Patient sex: M
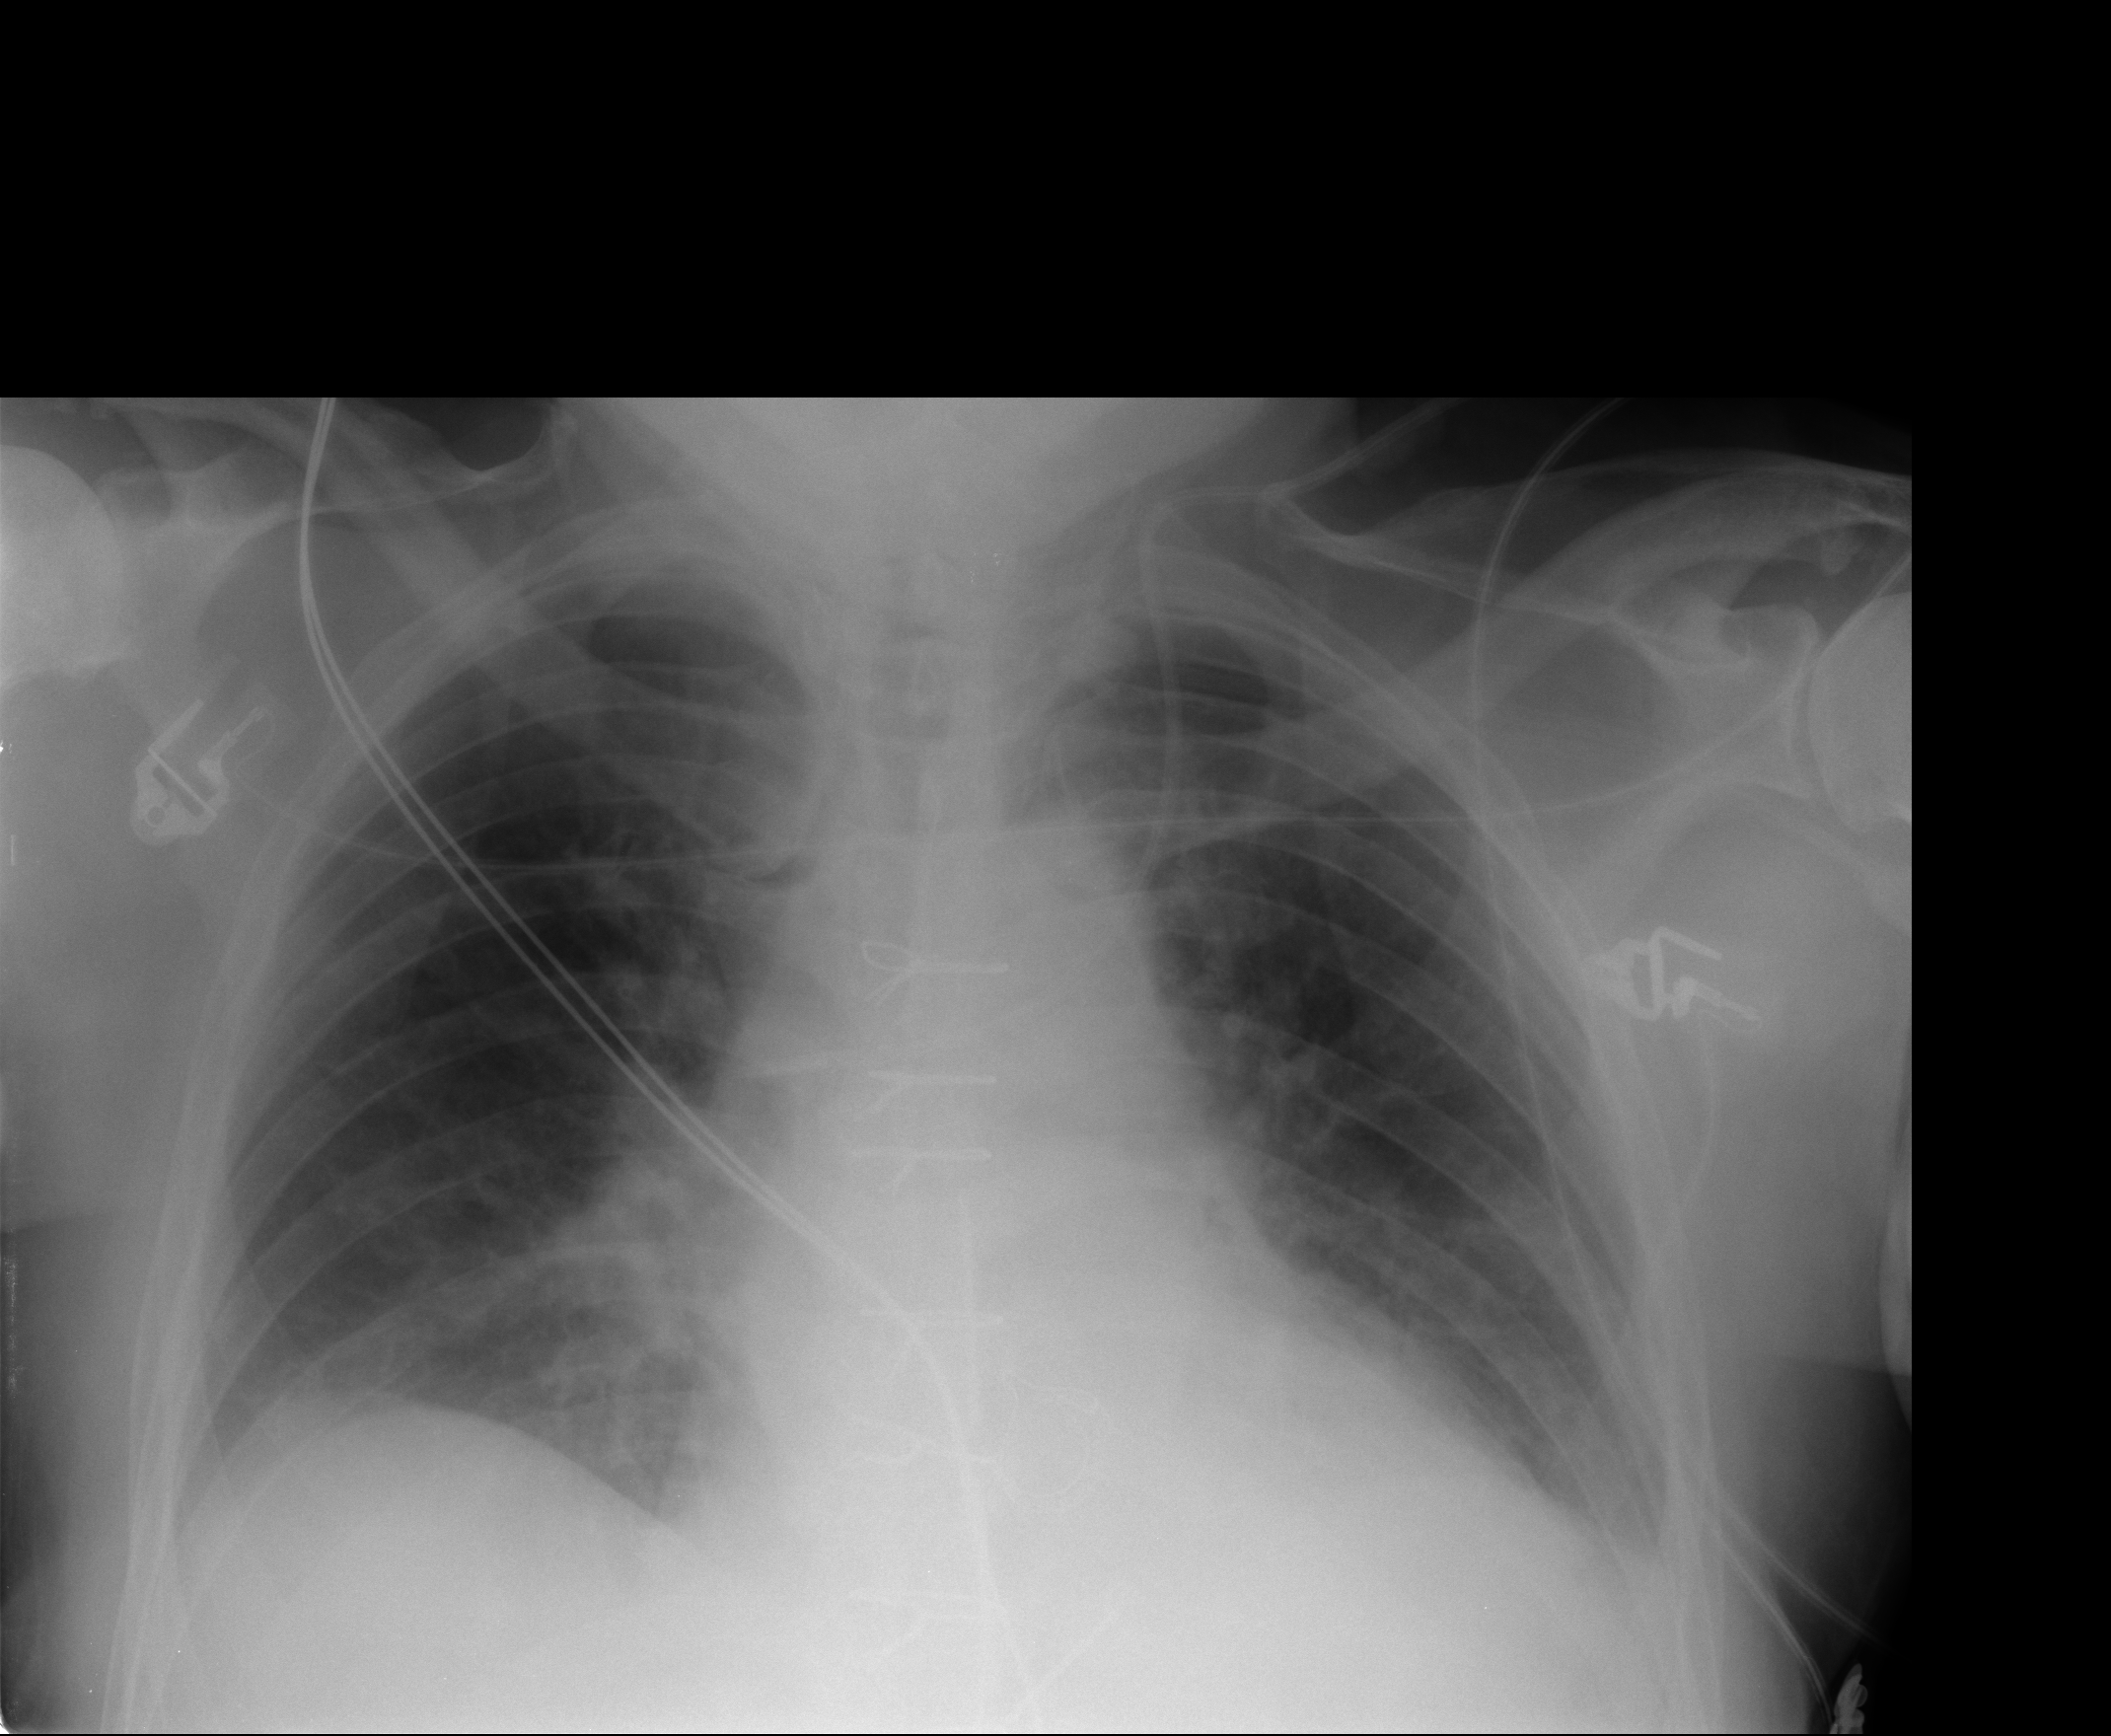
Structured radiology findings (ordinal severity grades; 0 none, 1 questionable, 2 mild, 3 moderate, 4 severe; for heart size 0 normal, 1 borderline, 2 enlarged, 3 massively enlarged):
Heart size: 0
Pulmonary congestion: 1
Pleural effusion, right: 0
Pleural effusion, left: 0
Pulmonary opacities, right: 1
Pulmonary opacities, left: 0
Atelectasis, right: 2
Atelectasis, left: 1